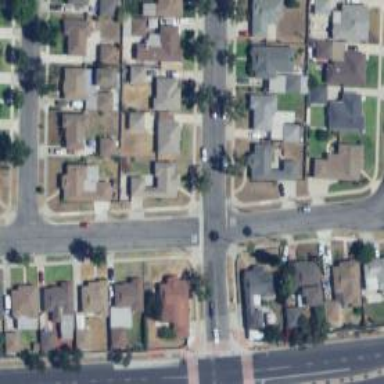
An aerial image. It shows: Residential road.